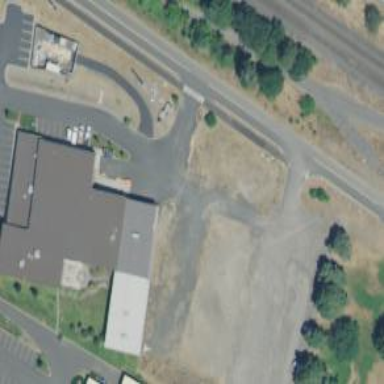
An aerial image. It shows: Commercial building.